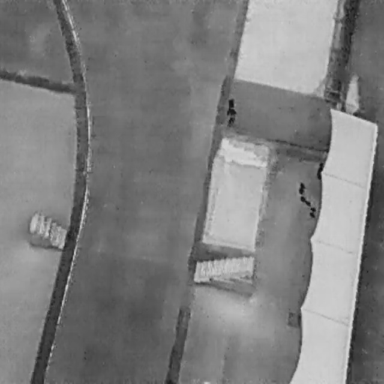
There are three People in the infrared image.